Aerial crown-view tile of a tropical tree (Barro Colorado Island, Panama), acquired 20250317:
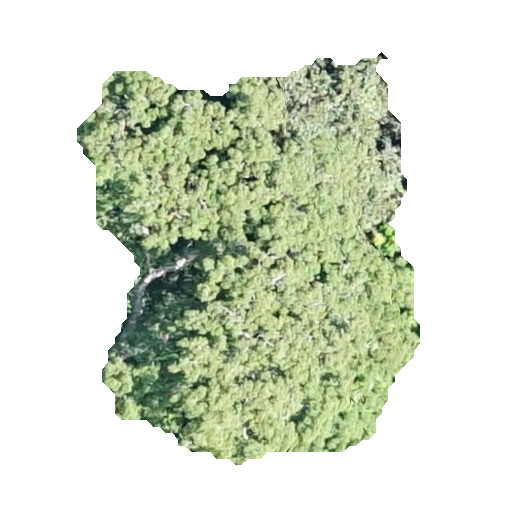
Species: Ceiba pentandra
GBIF accepted scientific name: Ceiba pentandra
Crown area: 157.624 m²